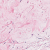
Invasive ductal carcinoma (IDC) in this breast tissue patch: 0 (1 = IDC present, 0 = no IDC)